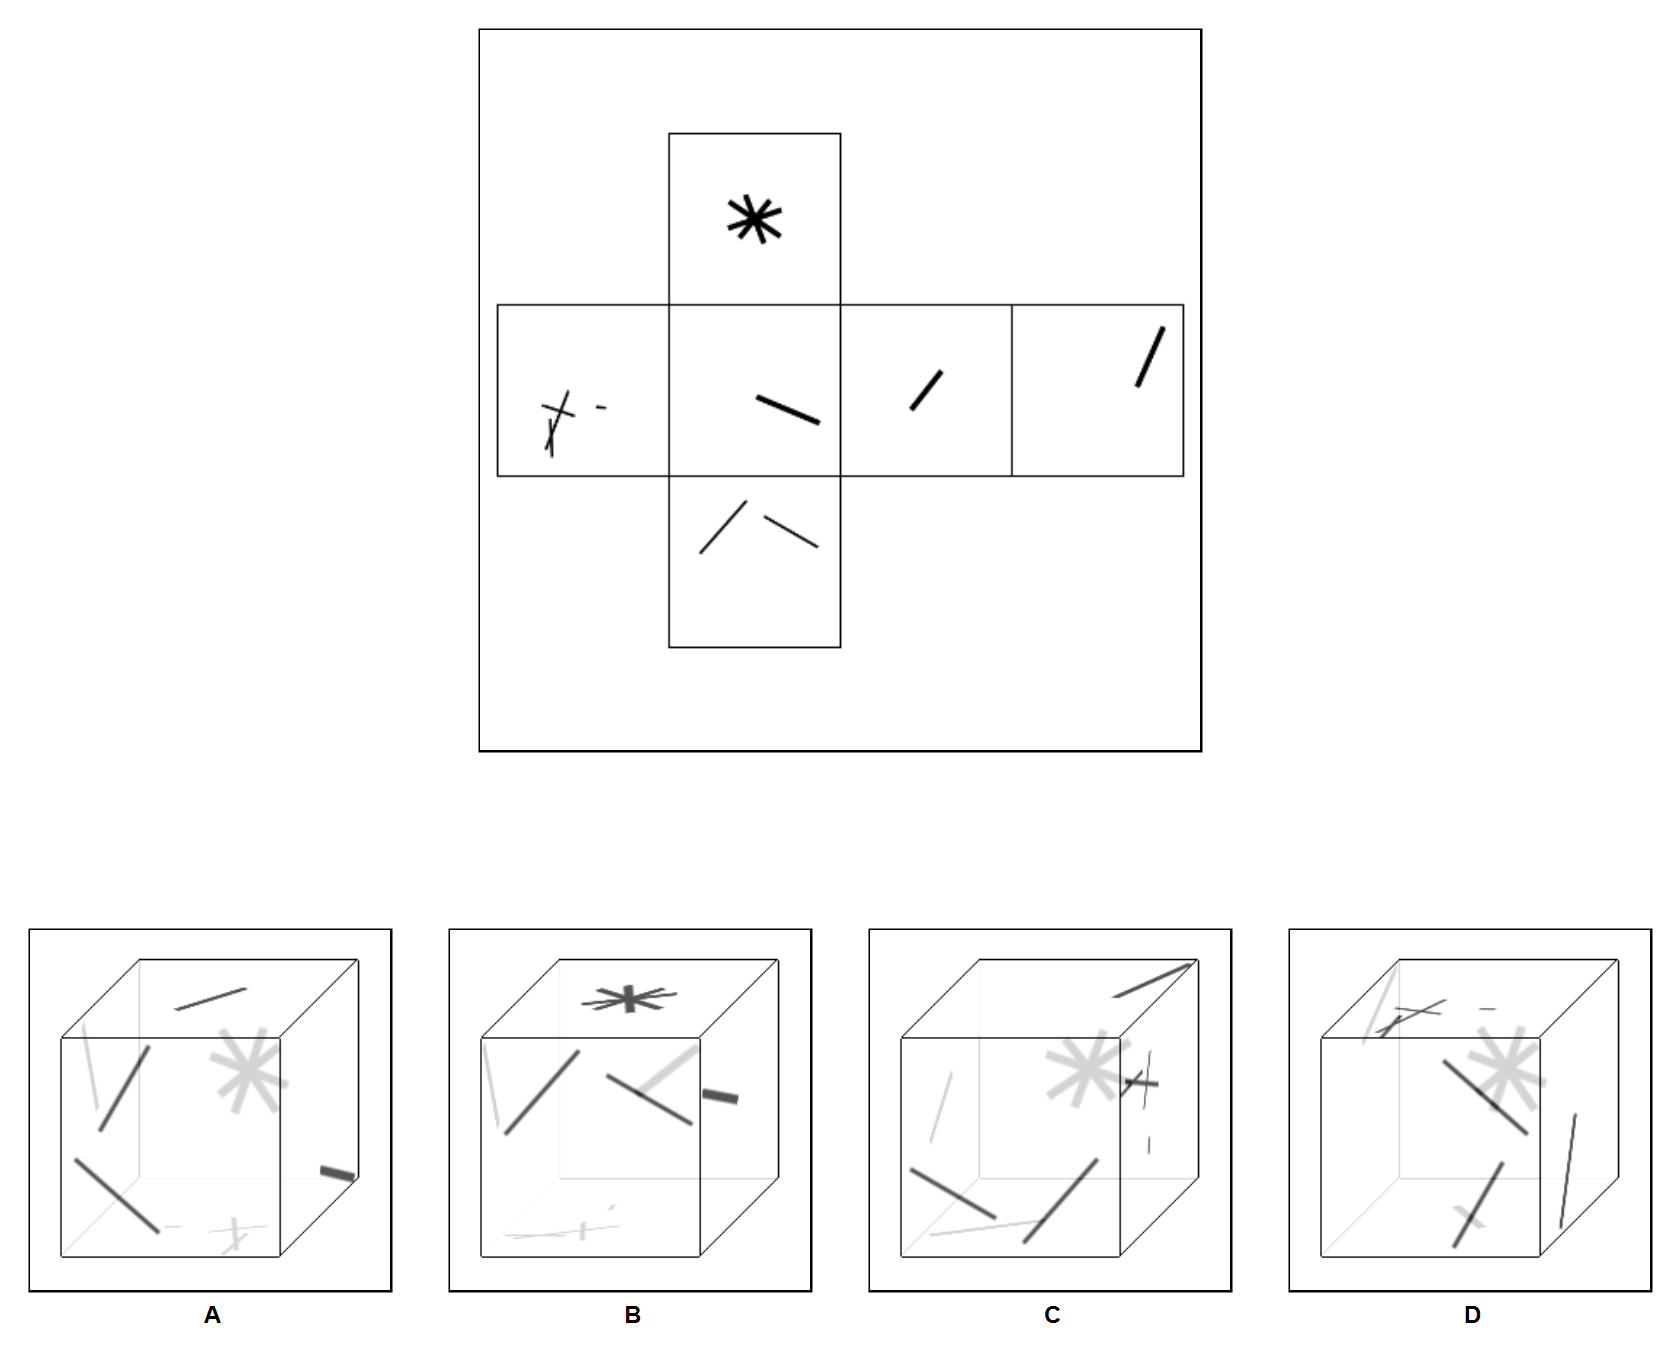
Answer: B